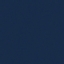
Land use / land cover: SeaLake